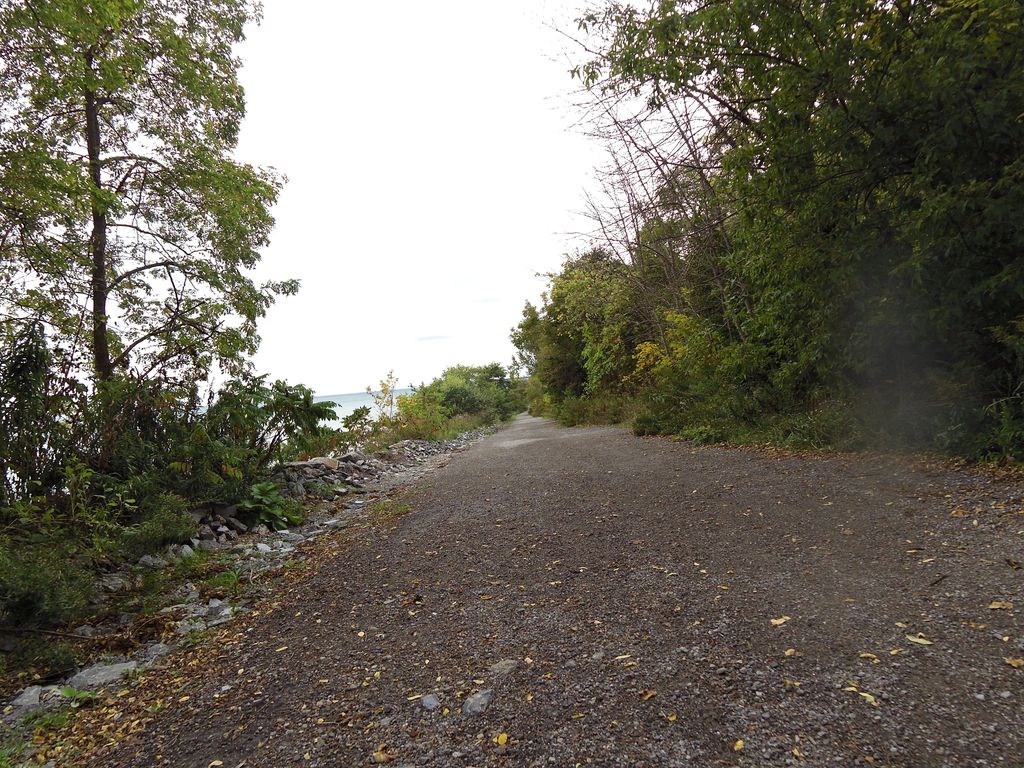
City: toronto